Interaction volume radius: 5 \u00c5
Interaction volume height: 10 \u00c5
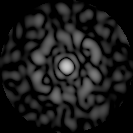
Disorder parameter: 0.9006